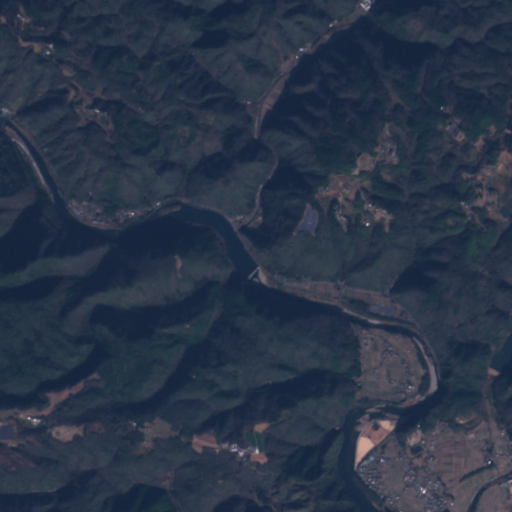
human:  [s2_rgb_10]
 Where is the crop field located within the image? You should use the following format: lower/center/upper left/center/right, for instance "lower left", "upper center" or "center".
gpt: The crop field is located in the lower right of the image.
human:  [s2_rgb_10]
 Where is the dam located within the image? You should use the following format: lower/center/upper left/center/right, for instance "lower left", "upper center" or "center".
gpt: The dam is located in the center of the image.
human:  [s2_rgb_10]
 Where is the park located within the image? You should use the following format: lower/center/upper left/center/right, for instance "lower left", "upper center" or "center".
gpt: The park is located in the lower right of the image.
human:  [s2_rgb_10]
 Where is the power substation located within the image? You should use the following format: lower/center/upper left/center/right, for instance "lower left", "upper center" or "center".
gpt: The power substation is located in the upper left of the image.
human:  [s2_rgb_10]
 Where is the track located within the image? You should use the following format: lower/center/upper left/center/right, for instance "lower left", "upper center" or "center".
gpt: The track is located in the lower right of the image.
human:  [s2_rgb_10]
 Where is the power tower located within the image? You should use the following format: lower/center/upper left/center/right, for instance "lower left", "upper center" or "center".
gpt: There is no power tower in the image.